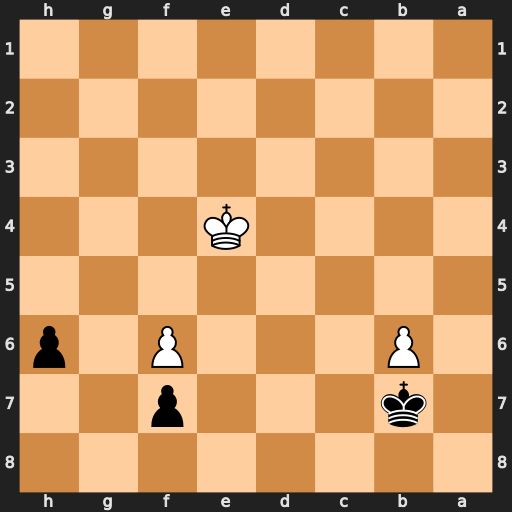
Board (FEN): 8/1k3p2/1P3P1p/8/4K3/8/8/8
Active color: b
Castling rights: -
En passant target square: -
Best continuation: Kxb6 Kd5 Kc7